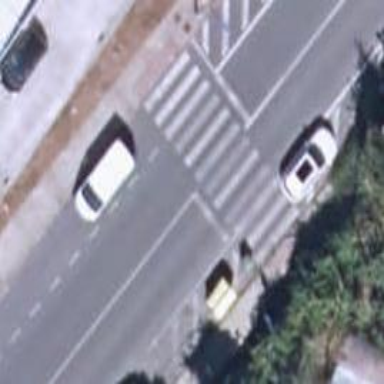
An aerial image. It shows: Zebra crossing on the road.